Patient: sex F, age 73
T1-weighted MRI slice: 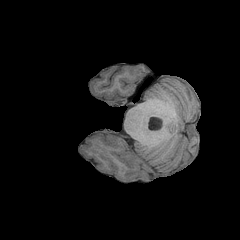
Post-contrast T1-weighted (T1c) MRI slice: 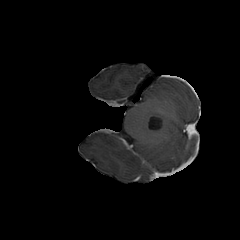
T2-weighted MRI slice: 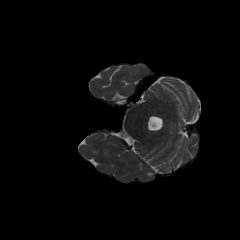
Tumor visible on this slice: yes
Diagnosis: Glioblastoma, IDH-wildtype
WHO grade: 4